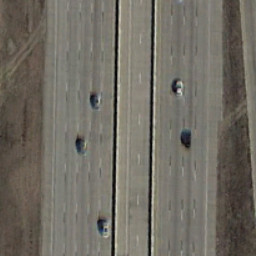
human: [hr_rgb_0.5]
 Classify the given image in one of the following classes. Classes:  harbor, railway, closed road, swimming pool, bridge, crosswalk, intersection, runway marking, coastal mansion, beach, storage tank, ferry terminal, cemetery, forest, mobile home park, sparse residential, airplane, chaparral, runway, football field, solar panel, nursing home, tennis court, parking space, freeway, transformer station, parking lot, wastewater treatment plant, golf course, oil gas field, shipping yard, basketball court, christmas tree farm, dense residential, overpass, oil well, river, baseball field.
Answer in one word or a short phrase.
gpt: freeway